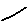
Label: line